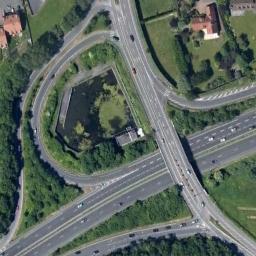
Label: overpass